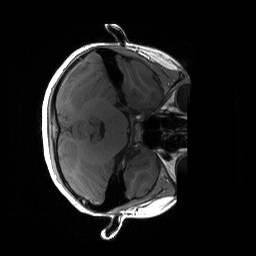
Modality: T1w
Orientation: axial
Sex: female
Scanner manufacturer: siemens
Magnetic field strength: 3 T
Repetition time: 1.9 s
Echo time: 0.00243 s